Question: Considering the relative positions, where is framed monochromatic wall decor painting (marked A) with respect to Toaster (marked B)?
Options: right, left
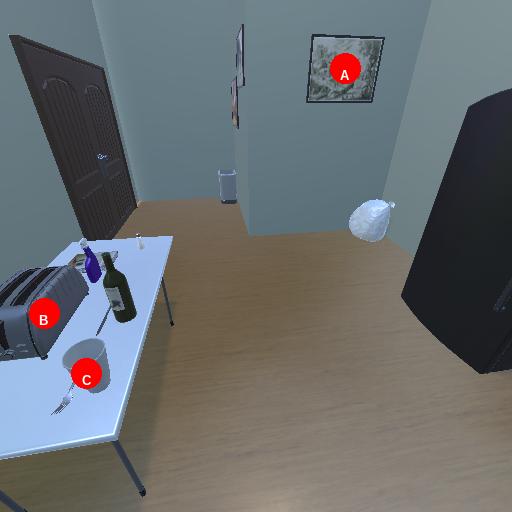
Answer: right